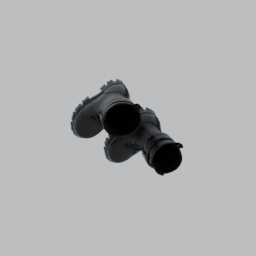
Label: people